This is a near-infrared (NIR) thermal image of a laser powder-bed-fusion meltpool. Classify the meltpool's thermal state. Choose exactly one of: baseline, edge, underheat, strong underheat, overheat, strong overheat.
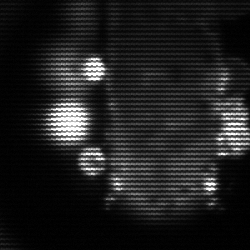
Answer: strong underheat